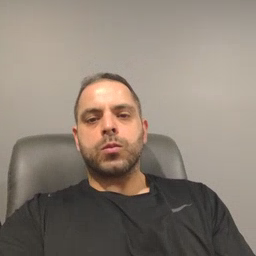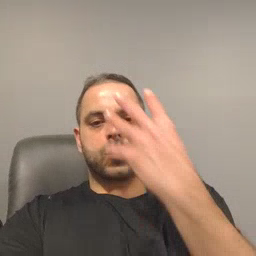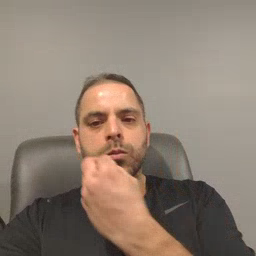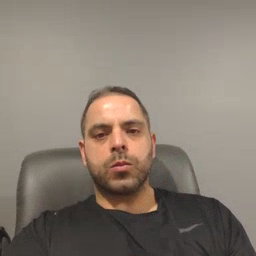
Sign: pretty